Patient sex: F
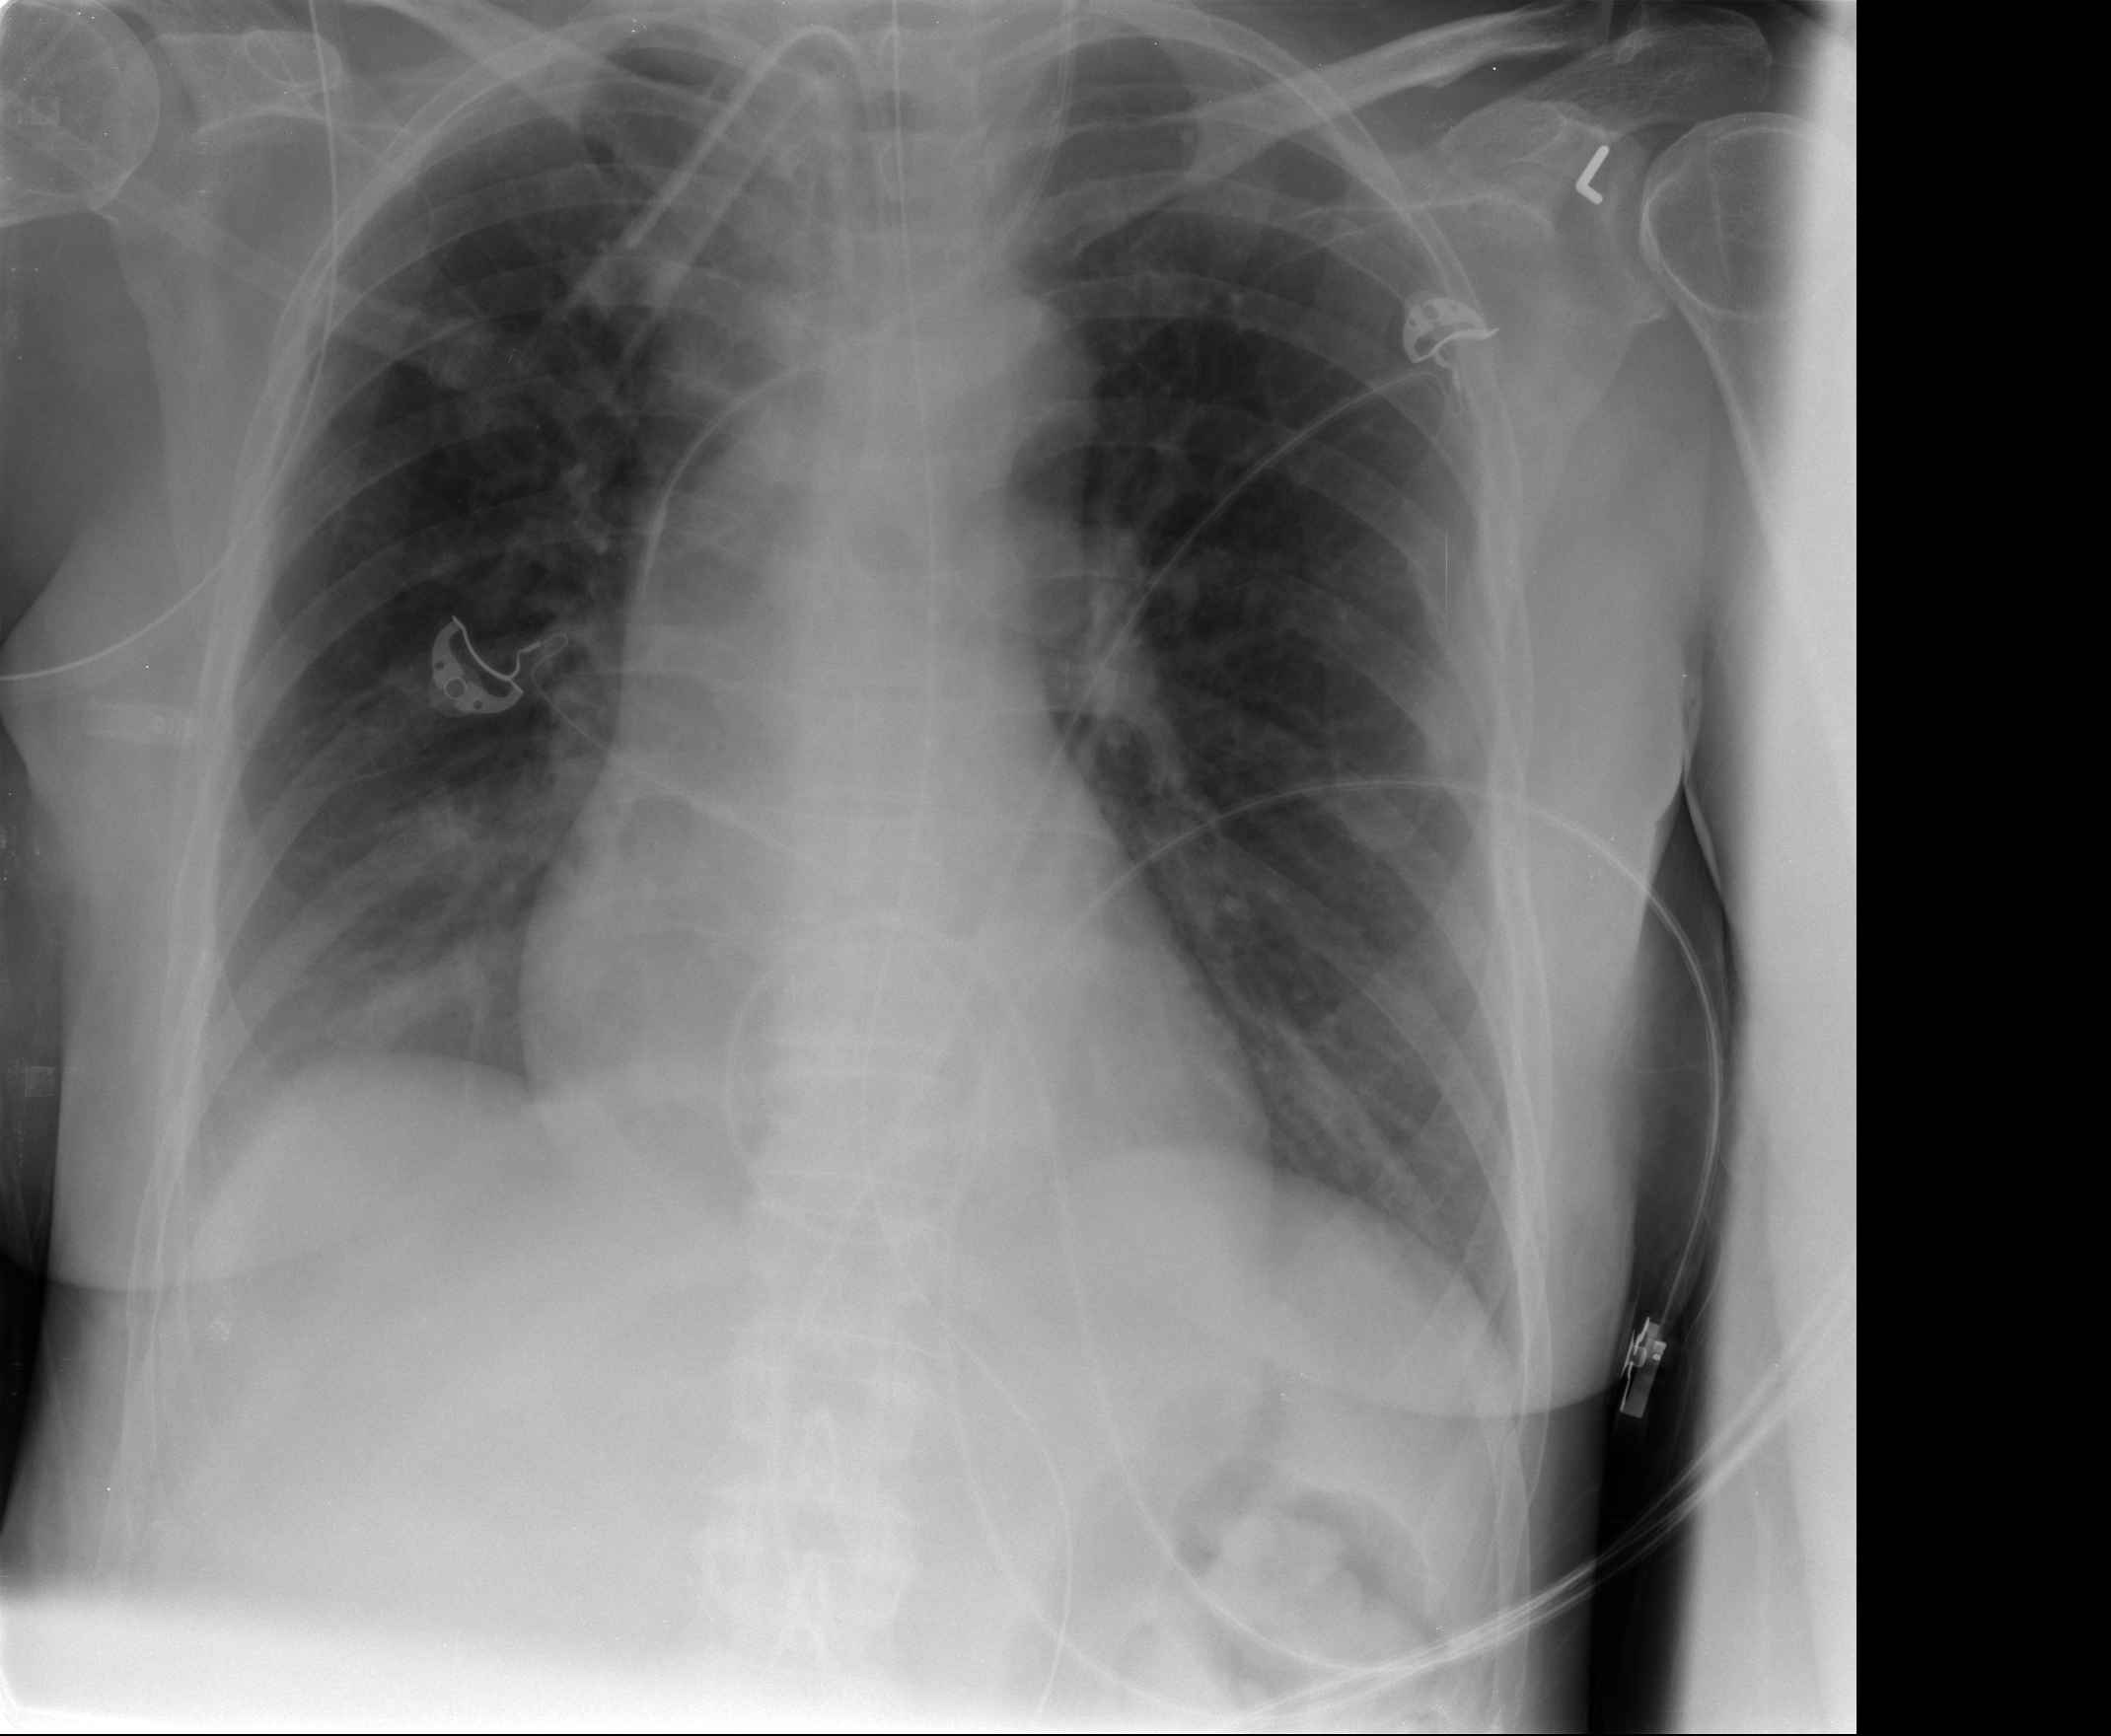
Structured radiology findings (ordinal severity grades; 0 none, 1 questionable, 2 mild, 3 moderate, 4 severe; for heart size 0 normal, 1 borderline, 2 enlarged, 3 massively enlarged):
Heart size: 0
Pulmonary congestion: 0
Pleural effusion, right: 0
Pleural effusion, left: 0
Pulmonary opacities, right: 0
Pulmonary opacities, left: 0
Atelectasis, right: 2
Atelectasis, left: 2